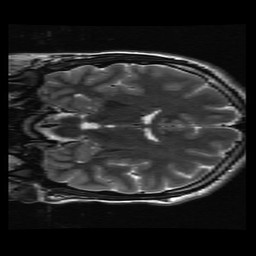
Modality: T2w
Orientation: coronal
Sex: male
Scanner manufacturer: ge
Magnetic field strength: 3 T
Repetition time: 5 s
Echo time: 0.1015 s